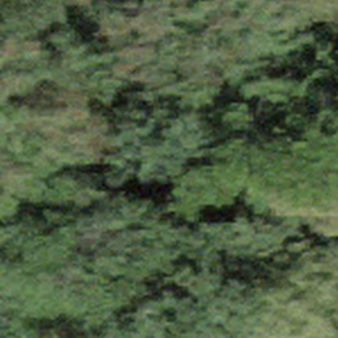
Label: other